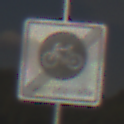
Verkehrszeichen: EndeFahrradstrasse
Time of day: MorningAfternoon
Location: Outdoor (Nature)
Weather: PartlyCloudy
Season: NotSpecified
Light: Natural